高三 · 度量几何学
求曲线 $y=x^{2}$ 与 $y=x$ 所围成的图形的面积 $S$, 正确的是 ( )
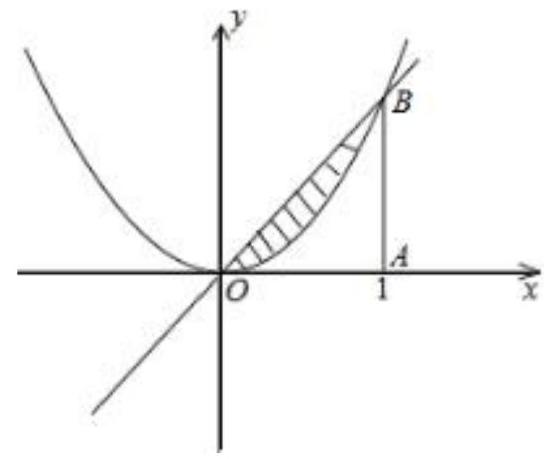
A. $S=\int_{0}^{1}\left(x-x^{2}\right) \mathrm{d} x \quad$ B. $S=\int_{0}^{1}\left(x^{2}-x\right) \mathrm{d} x$

C. $S=\int_{0}^{1}\left(y^{2}-y\right) d y$
D. $S=\int_{0}^{1}(y-\sqrt{y}) d y$
答案: A
解析: 如图所示 $S=S_{	riangle A B O}-S_{	ext {曲讬此 } A B O}=\int_{0}^{1}\left(x-x^{2}ight) \mathrm{d} x$, 故选 A.